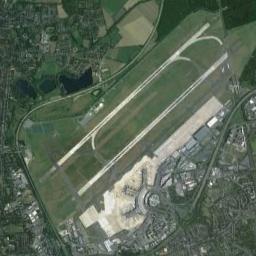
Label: airport